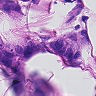
Metastatic tissue present: yes